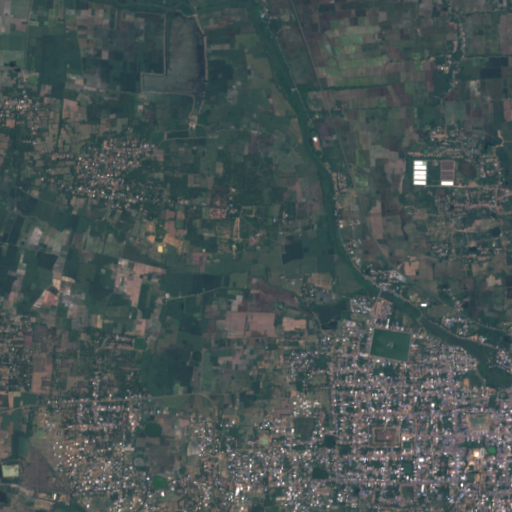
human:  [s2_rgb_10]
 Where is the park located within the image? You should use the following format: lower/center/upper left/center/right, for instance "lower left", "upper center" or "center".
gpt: The park is located in the lower right of the image.
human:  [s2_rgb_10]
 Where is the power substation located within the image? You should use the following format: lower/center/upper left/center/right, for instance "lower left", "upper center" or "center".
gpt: The power substation is located in the center of the image.
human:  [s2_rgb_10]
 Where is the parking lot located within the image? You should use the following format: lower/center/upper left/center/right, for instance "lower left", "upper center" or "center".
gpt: There is no parking lot in the image.